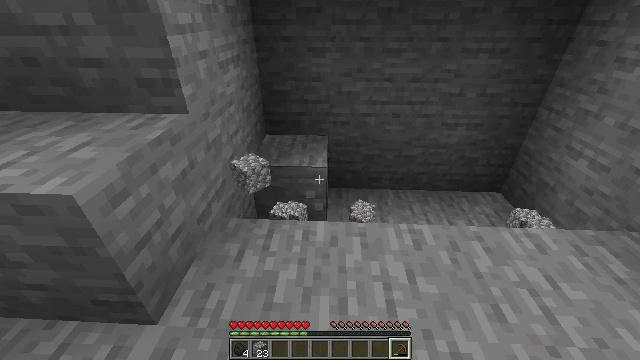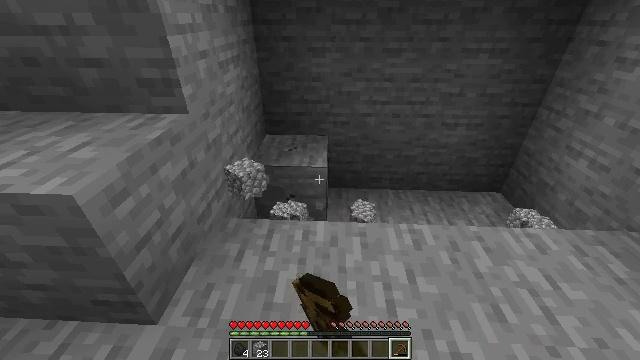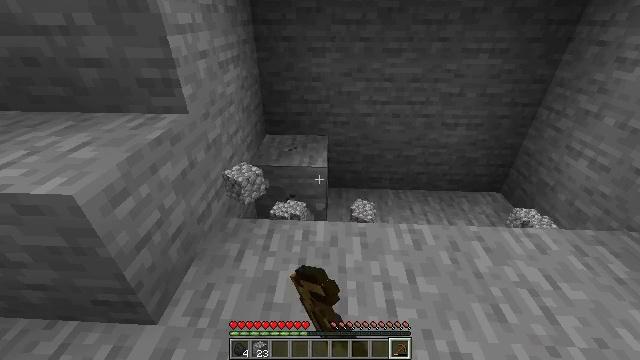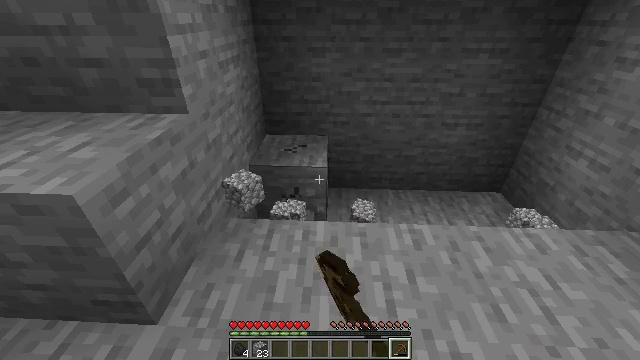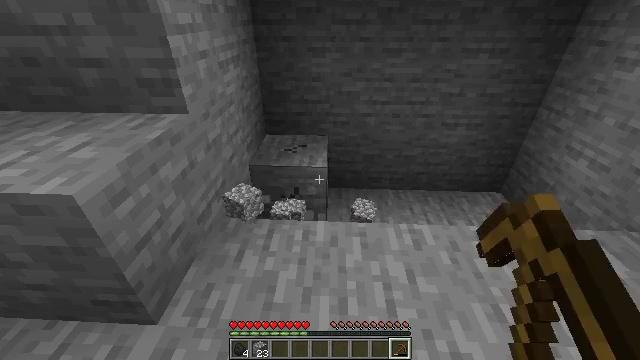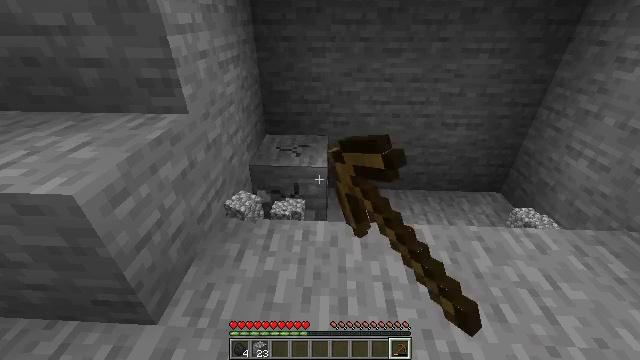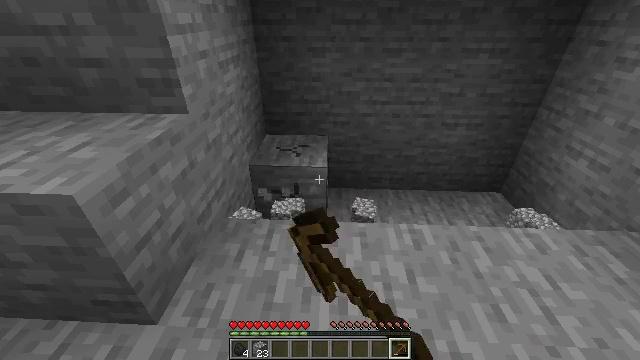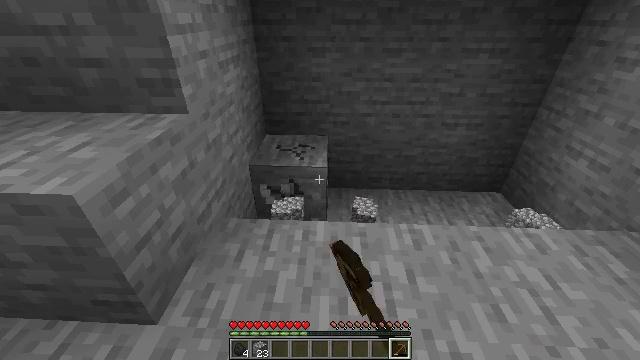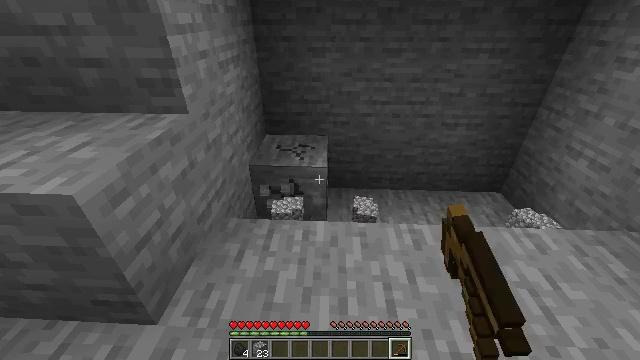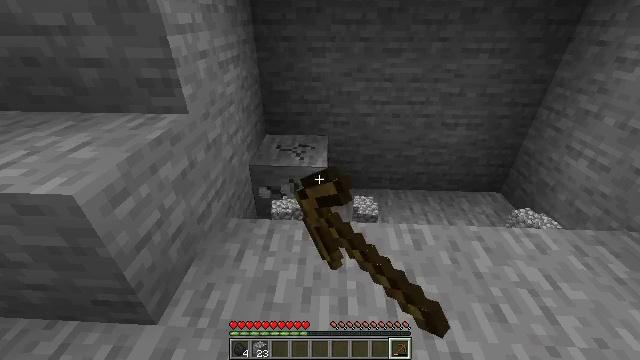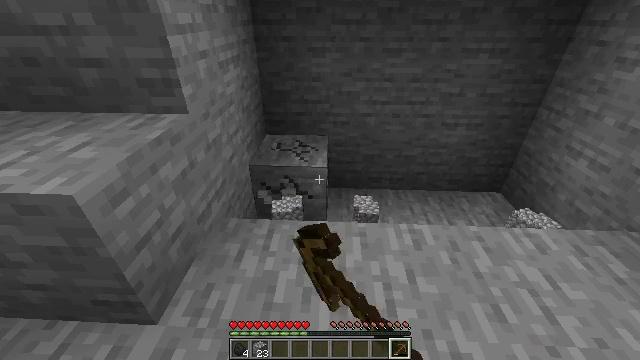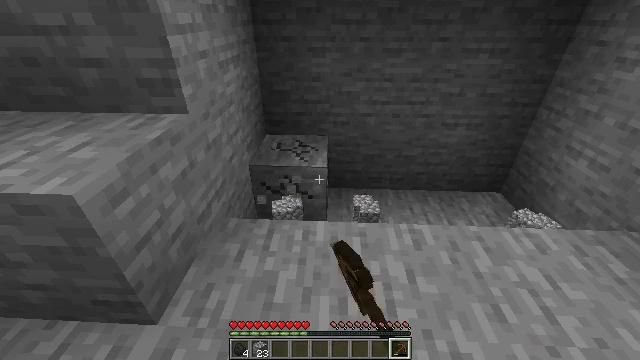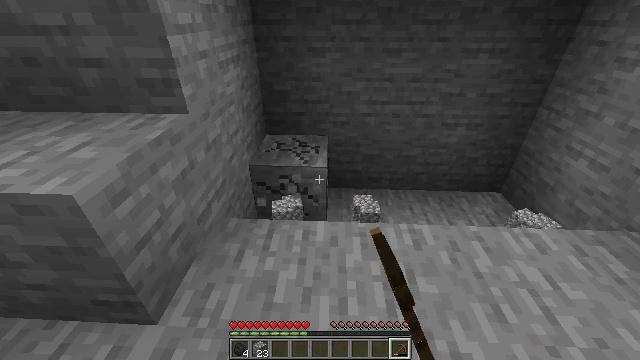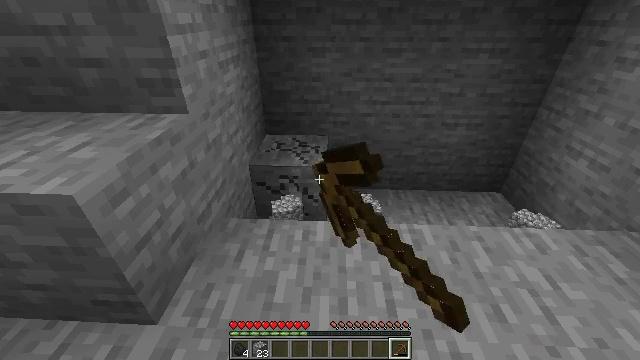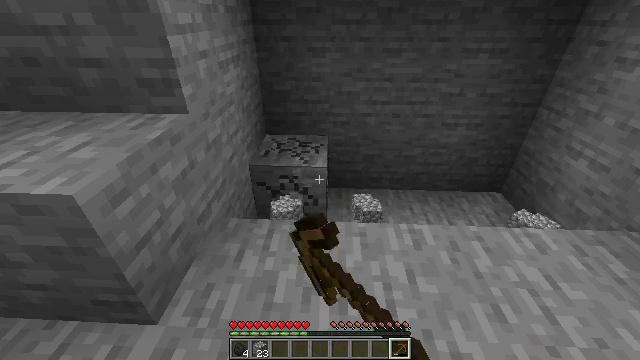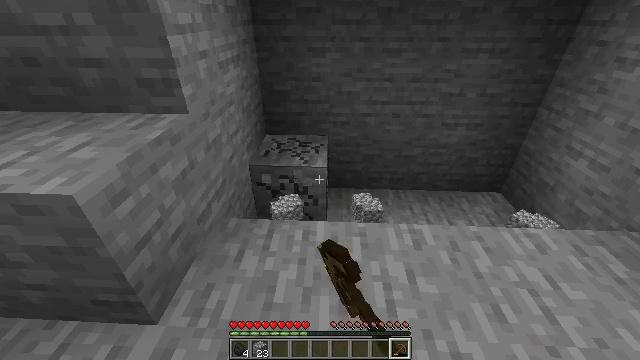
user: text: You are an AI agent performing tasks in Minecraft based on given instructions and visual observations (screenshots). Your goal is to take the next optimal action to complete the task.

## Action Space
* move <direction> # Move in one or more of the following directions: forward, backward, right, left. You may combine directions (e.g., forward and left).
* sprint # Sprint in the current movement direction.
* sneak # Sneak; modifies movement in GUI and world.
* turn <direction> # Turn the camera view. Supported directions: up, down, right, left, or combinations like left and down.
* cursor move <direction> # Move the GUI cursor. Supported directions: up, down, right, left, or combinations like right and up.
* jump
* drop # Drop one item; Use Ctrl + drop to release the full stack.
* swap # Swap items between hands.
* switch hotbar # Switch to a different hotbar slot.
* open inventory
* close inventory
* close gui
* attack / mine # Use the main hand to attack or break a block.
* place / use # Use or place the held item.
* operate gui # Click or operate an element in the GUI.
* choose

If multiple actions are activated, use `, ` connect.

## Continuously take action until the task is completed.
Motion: motion action
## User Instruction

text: Break the stone block.
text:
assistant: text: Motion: attack / mine
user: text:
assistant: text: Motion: attack / mine
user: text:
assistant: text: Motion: attack / mine
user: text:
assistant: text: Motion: attack / mine
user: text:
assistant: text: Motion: attack / mine
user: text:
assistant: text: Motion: attack / mine
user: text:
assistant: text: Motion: attack / mine
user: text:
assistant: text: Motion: attack / mine
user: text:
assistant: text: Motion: attack / mine
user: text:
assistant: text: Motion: attack / mine
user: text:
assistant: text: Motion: attack / mine
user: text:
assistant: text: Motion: attack / mine
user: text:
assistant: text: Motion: attack / mine
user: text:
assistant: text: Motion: attack / mine
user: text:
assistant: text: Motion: attack / mine
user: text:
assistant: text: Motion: attack / mine
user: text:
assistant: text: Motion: attack / mine
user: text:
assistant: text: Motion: attack / mine
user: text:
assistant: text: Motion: attack / mine
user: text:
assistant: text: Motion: attack / mine
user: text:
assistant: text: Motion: attack / mine
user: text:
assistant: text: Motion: attack / mine
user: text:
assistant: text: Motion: attack / mine
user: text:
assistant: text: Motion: attack / mine
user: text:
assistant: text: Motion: attack / mine
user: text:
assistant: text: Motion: attack / mine
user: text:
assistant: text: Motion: turn down, attack / mine
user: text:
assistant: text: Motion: turn left and down, attack / mine
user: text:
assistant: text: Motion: turn left and down, attack / mine
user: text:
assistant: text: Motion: turn down, attack / mine